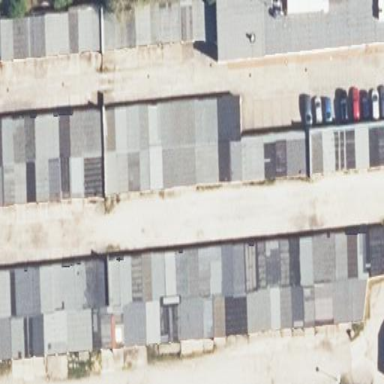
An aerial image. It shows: Group of garages.